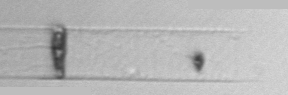
Label: Dactyliosolen_blavyanus